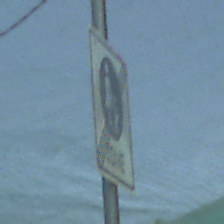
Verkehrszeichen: EndeFussgaengerzone
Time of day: MorningAfternoon
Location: Roofed (Special)
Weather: PartlyCloudy
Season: NotSpecified
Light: Natural